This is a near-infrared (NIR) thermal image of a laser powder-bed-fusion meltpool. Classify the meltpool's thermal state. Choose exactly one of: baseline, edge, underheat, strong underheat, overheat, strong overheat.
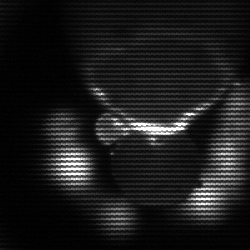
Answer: edge